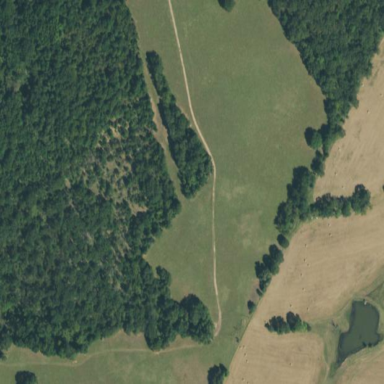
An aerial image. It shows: Pasture used as meadow.